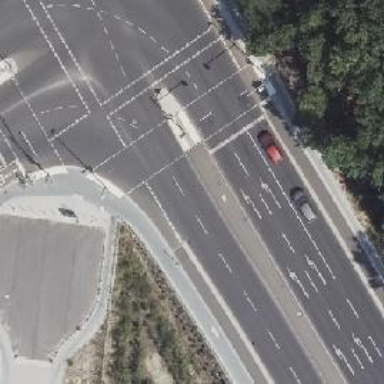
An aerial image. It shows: Secondary road with asphalt surface. There is cycle track on the right side of the road.